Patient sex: M
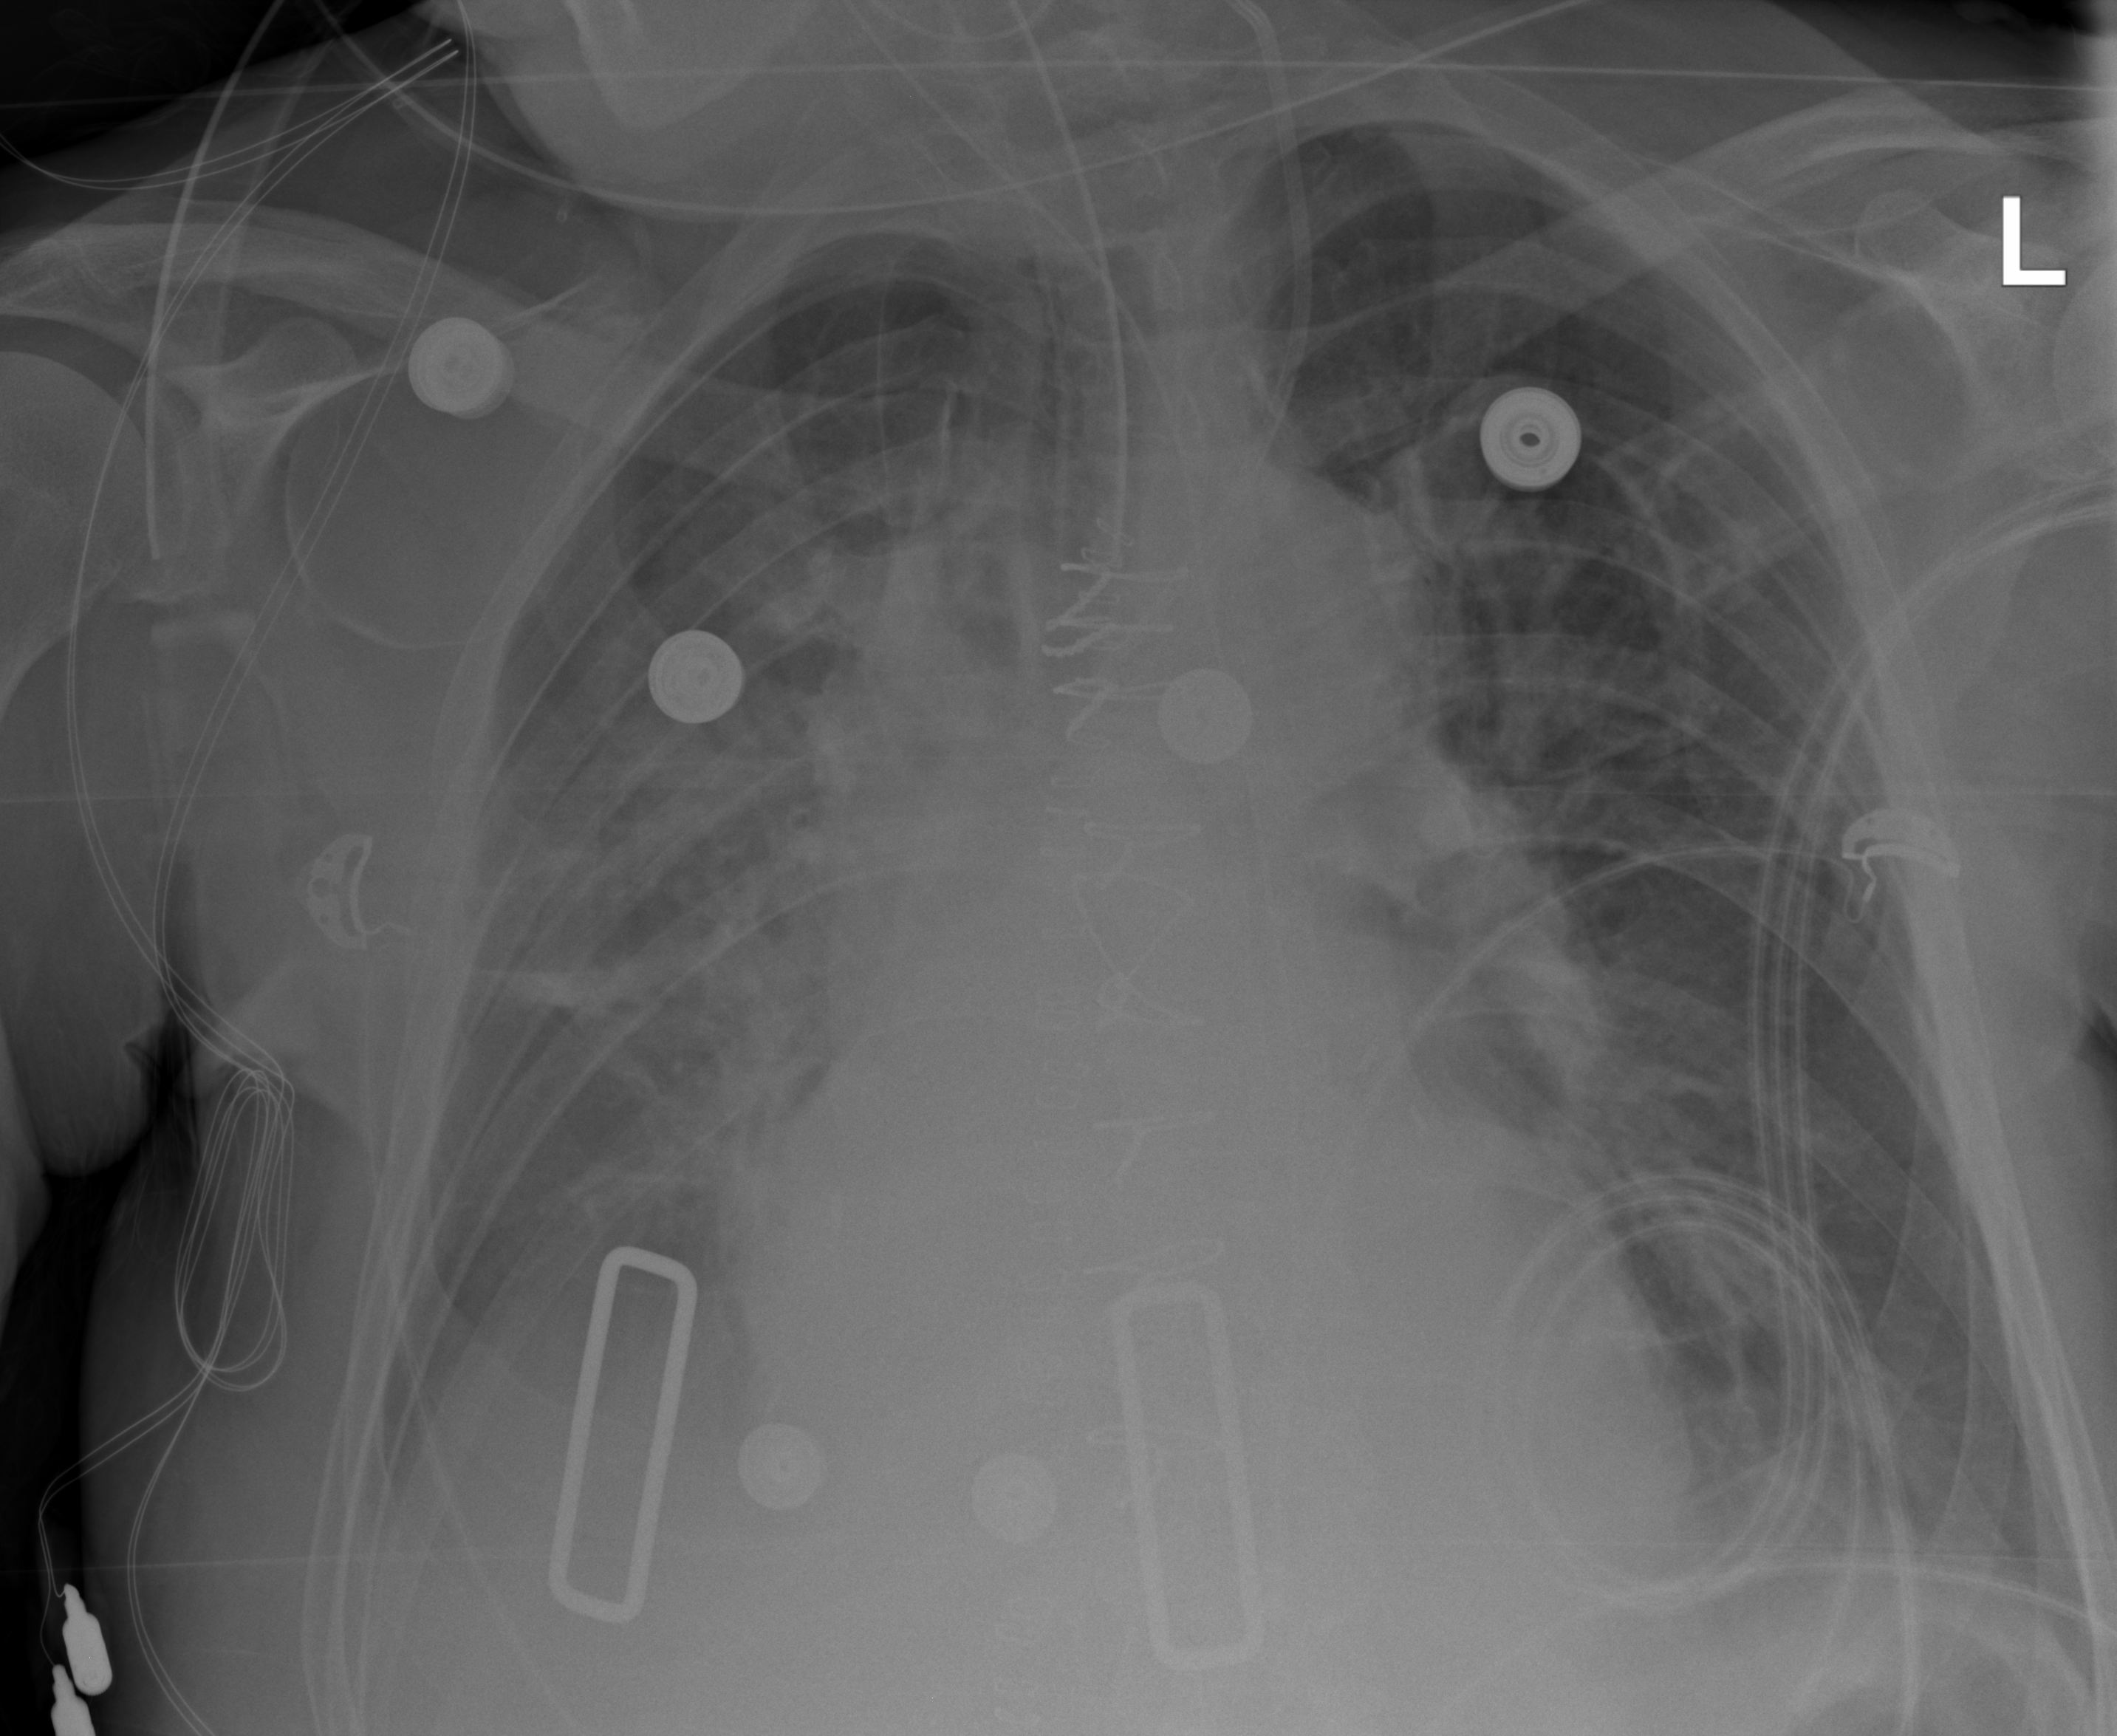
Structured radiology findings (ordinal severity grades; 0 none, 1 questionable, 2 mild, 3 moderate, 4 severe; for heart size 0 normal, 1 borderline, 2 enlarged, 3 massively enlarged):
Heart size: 2
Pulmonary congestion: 0
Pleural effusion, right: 2
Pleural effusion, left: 0
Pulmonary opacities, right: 2
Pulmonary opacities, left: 0
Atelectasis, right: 2
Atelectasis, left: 0